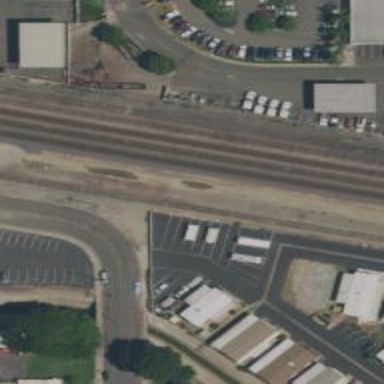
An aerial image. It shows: Railway siding with rails.